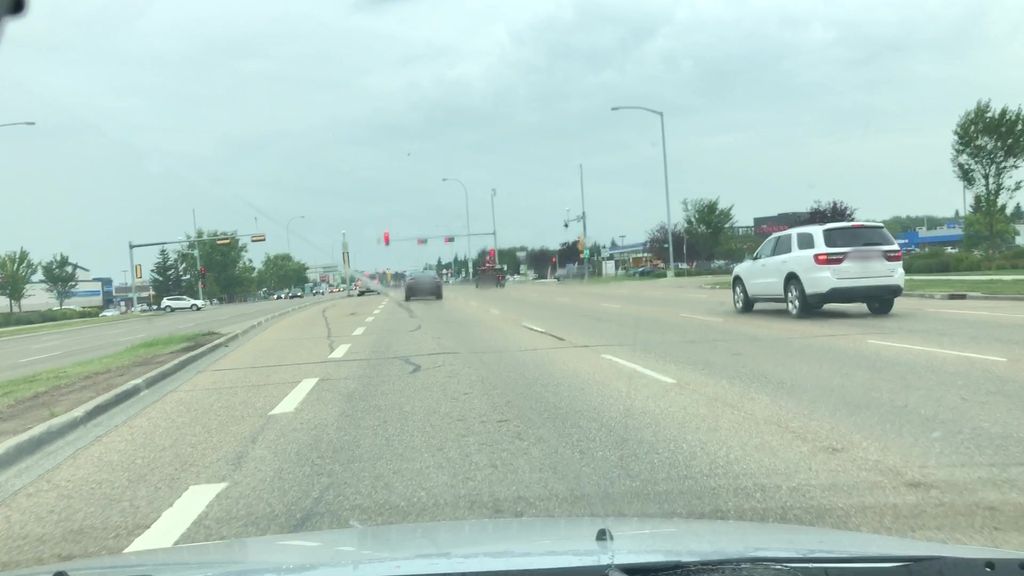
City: edmonton